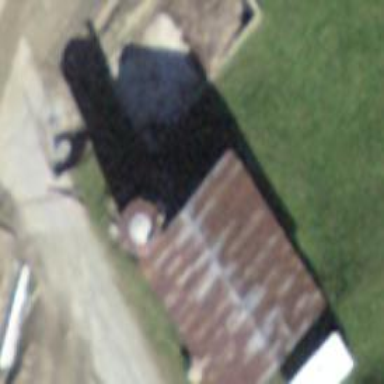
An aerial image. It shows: Farm auxiliary building with gabled roof.